Field crop: tomato
Growth stage: 1
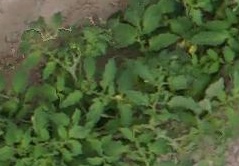
Species: tomato